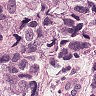
Metastatic tissue present: yes